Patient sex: M
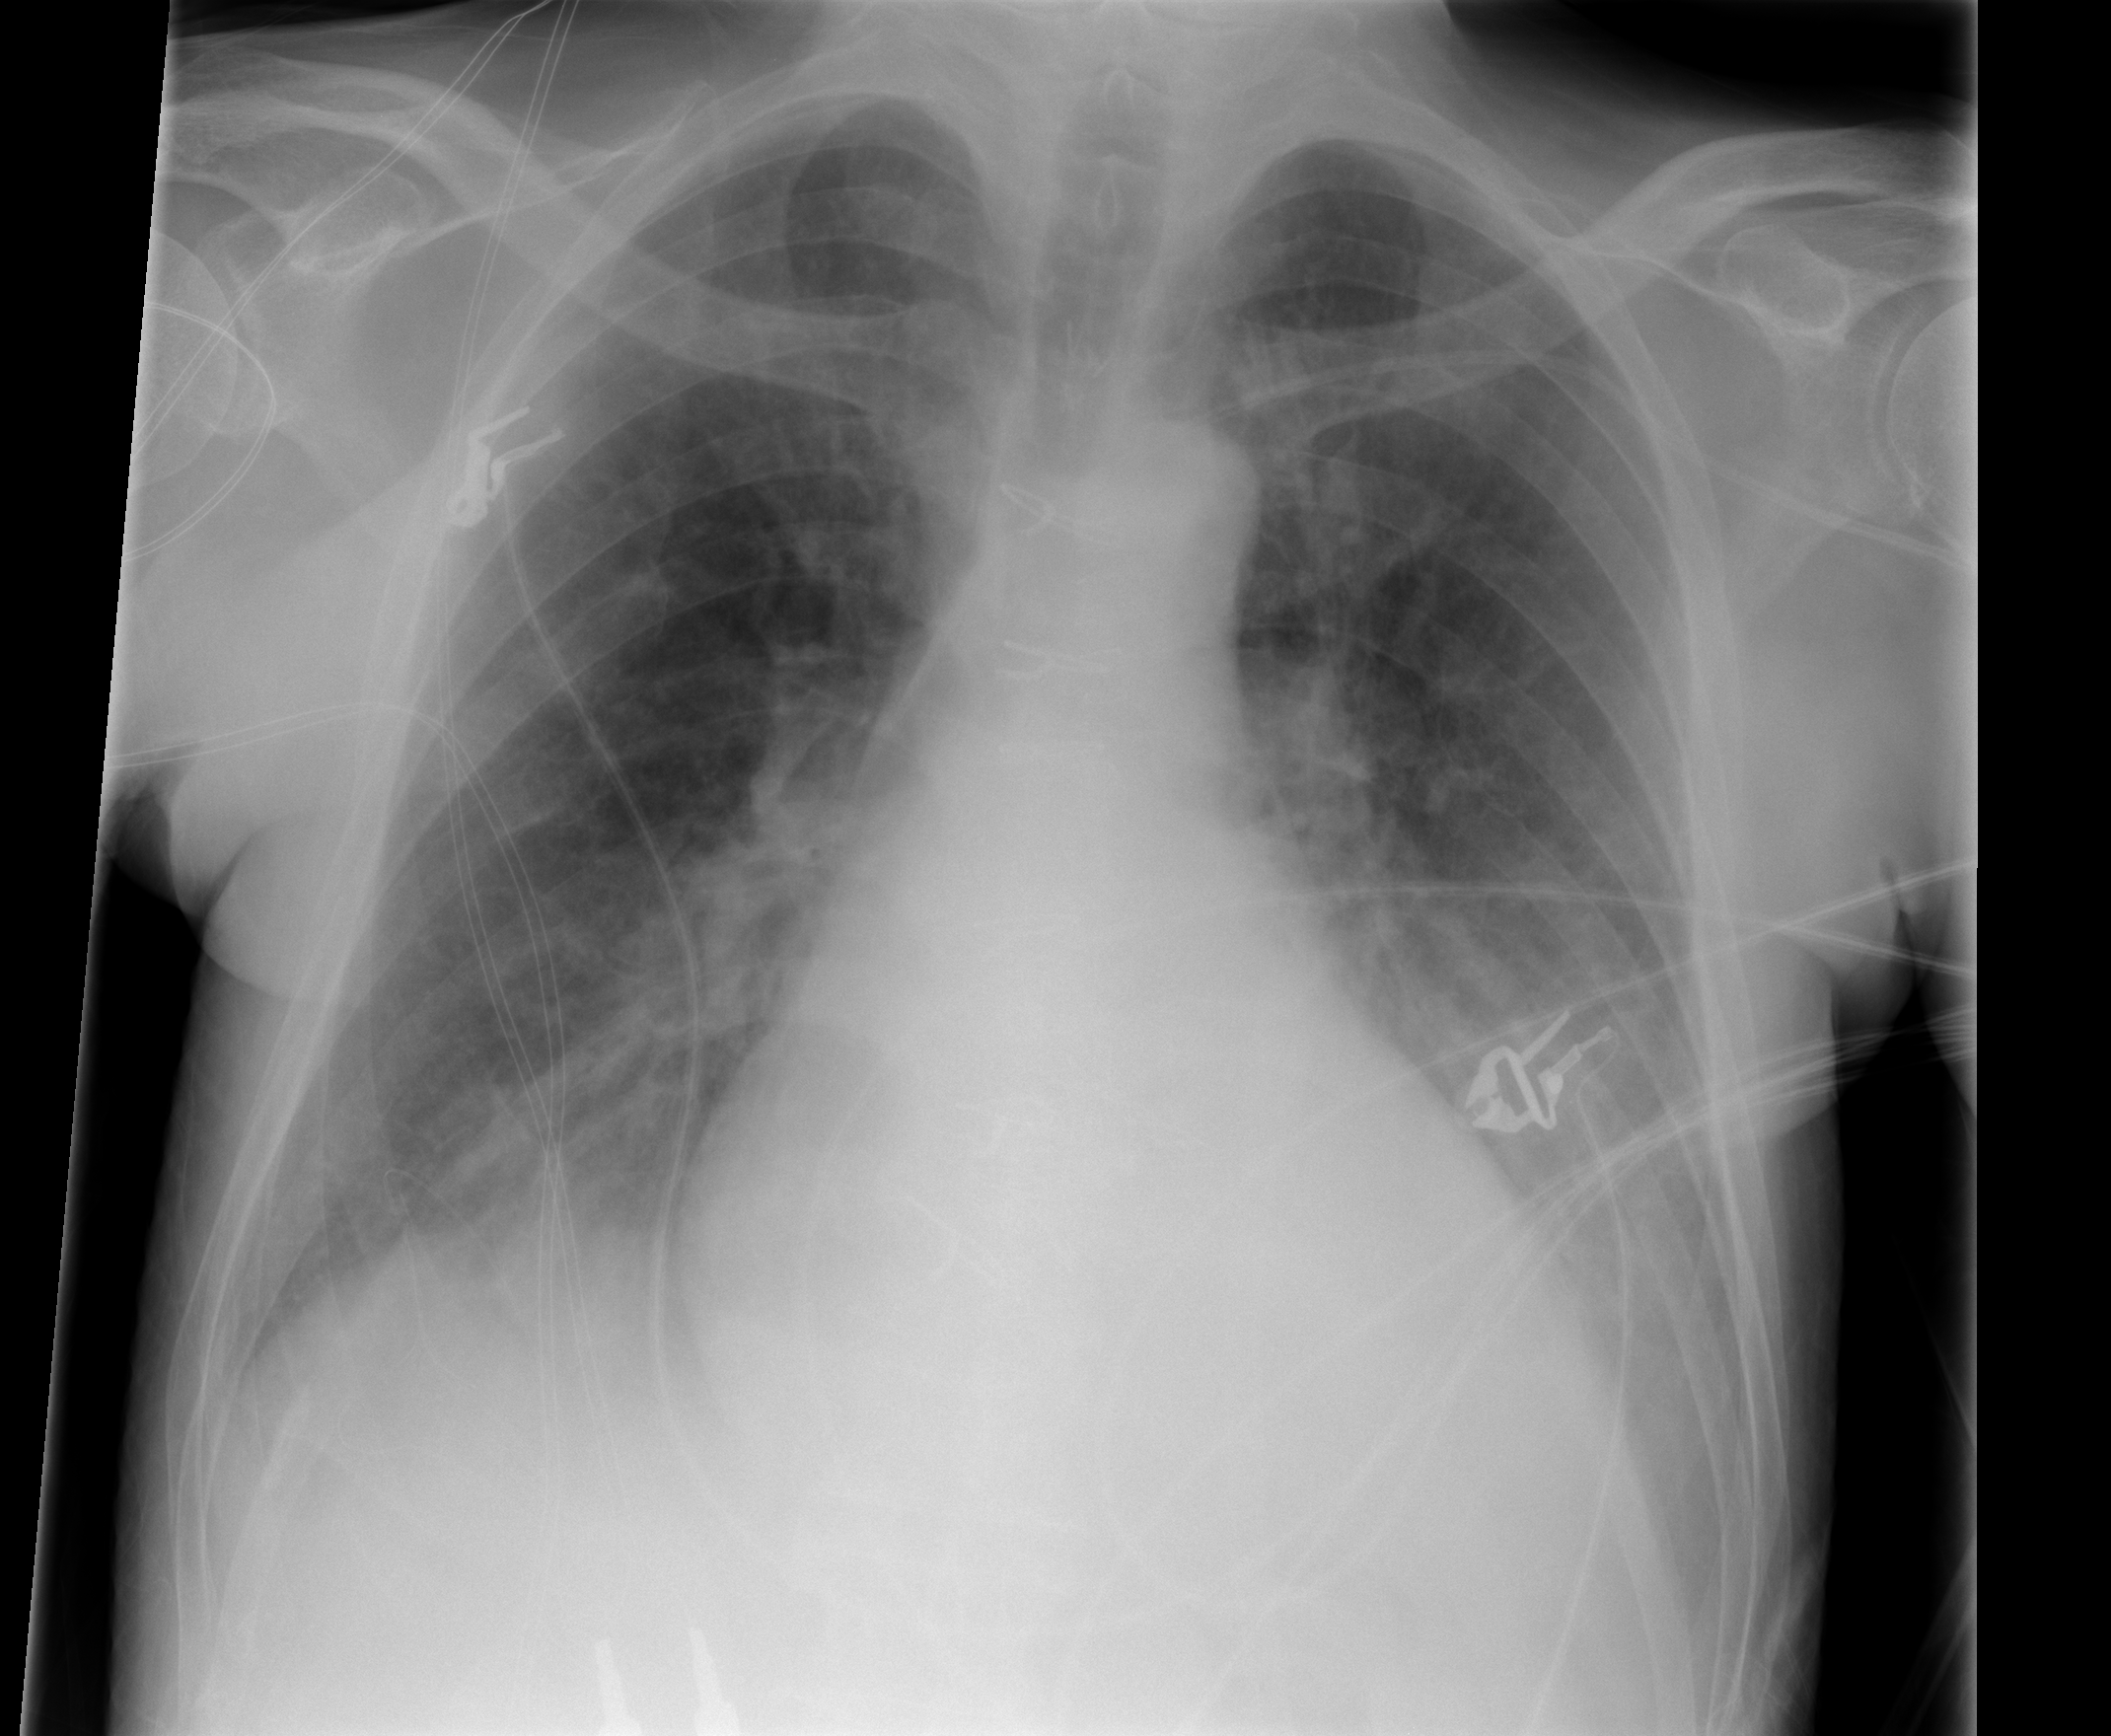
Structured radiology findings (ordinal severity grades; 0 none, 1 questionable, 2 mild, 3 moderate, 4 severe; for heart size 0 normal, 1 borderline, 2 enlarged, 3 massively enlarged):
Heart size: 2
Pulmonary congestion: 1
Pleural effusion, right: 2
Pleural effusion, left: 2
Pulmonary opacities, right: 2
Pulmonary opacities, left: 3
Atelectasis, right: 2
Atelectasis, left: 3